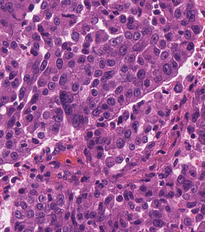
Tumor epithelial tissue: yes
Tumor-associated stroma tissue: yes
Normal tissue: no